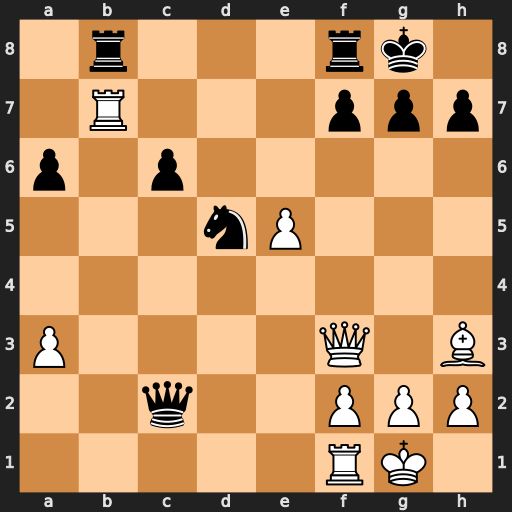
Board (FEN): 1r3rk1/1R3ppp/p1p5/3nP3/8/P4Q1B/2q2PPP/5RK1
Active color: w
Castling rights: -
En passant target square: -
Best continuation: Qxf7+ Rxf7 Rxb8+ Rf8 Be6+ Kh8 Rxf8#